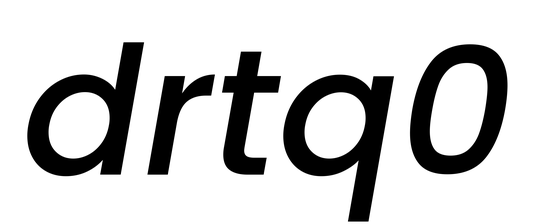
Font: Poppins-MediumItalic